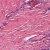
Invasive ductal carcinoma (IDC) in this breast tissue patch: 0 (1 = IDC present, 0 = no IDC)